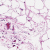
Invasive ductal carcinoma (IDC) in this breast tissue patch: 0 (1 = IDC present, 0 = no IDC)